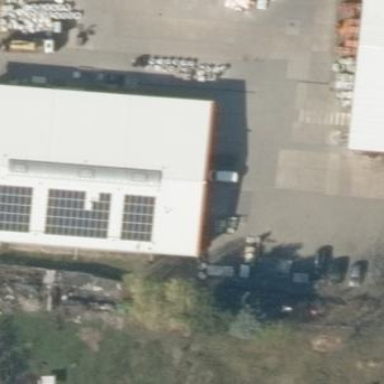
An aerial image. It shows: Building with trade shop.